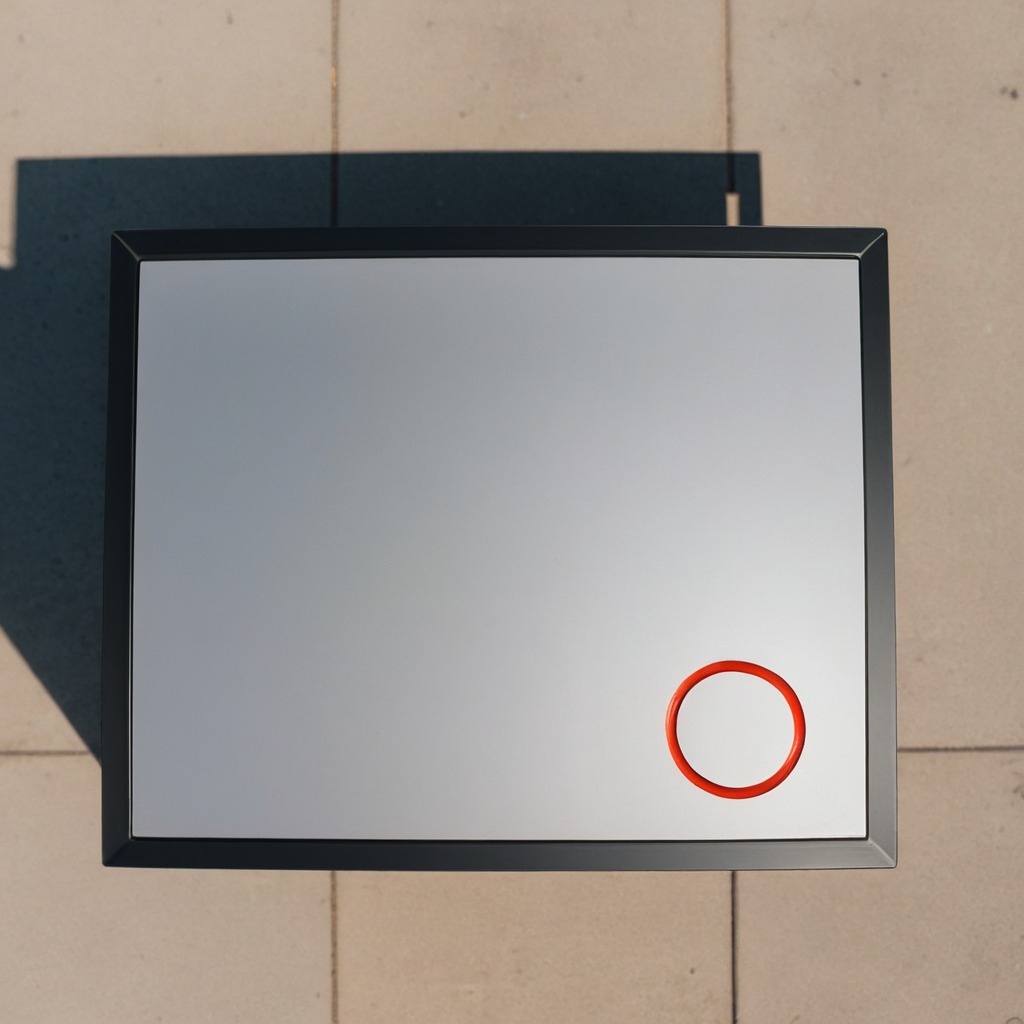
A rubber O-ring is lying on a clean utility table in a temporary outdoor tool station.